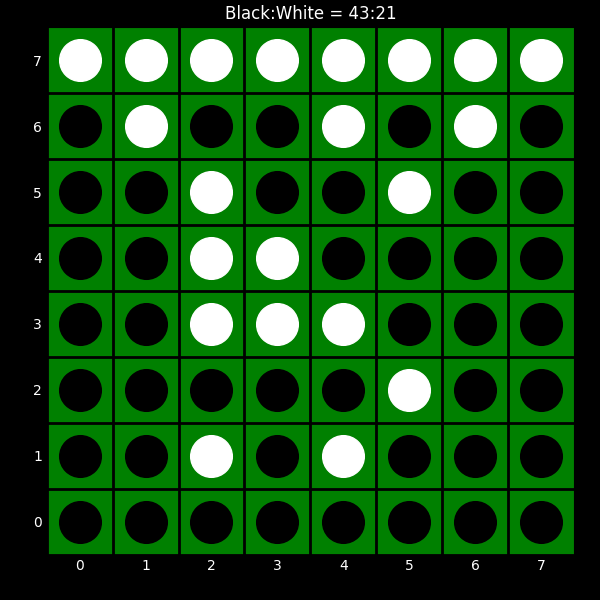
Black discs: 43
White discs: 21